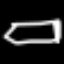
Label: pencil